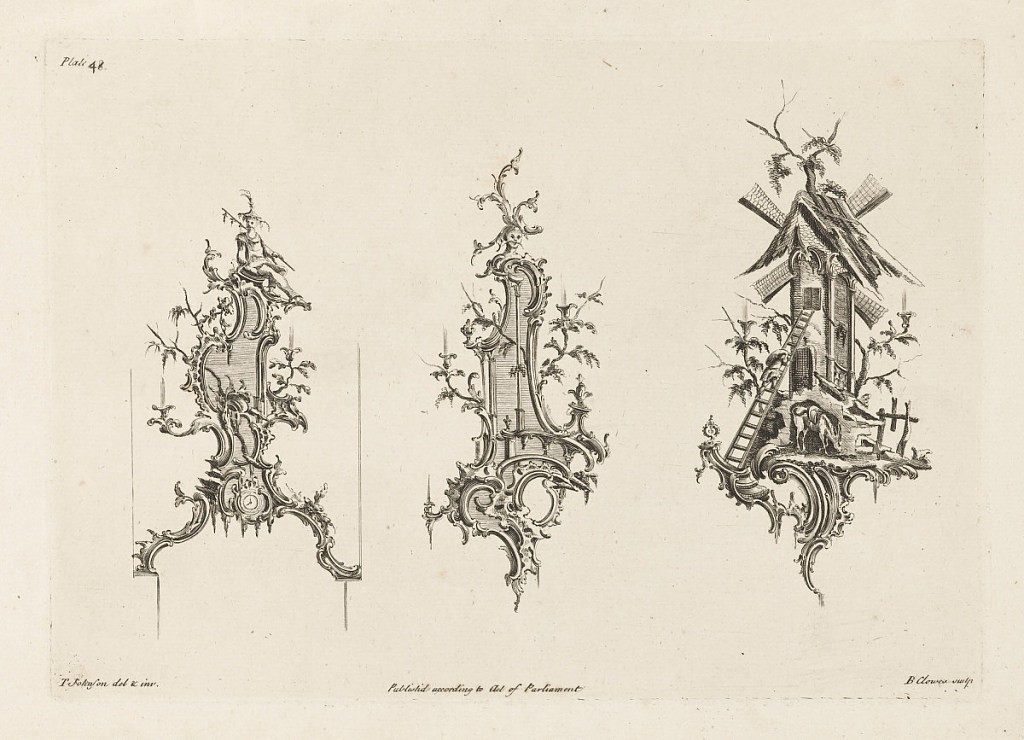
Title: Three Designs for Wall Sconces in the Chinese Taste, Plate 48 in One Hundred and Fifty New Designs
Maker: Thomas Johnson, English, 1714–1778
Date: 1756–57
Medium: Etching on cream laid paper, bound in book
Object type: Print
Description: Three designs for wall sconces in the Chinoiserie style. Left: a Chinese man sits above branches and scrolls, a clock below and a candle right and left. At center:  A rocaille head, a candle, right and left center; Right: a small windmill with branches around and a mule below.